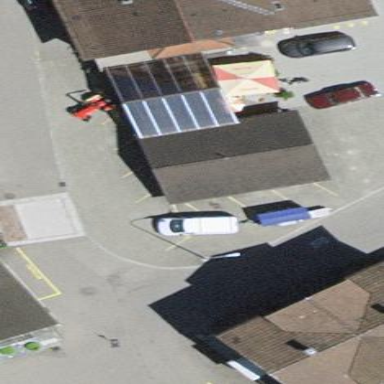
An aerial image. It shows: Retail building with gray roof.